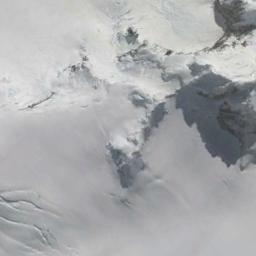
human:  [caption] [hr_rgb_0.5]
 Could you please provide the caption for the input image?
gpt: The snowberg is covered with snow and ice .

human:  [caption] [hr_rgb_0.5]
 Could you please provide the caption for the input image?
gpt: A snow-covered mountain covered in large areas .

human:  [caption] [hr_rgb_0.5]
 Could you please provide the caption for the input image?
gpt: The snow berg is full of white snow .

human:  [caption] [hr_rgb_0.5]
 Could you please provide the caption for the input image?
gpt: The ground on the snowberg is uneven .

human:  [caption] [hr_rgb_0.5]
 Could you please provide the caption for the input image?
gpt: There are full of snow on the snowberg .